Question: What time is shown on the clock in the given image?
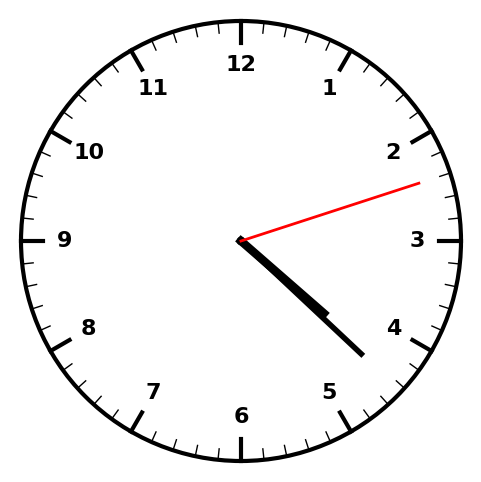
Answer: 04:22:12